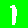
Digit: 1